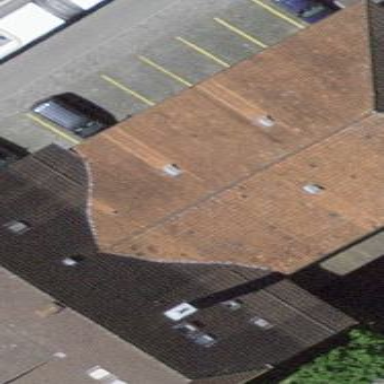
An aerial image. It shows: Restaurant building.